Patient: sex M, age 64
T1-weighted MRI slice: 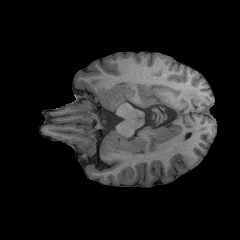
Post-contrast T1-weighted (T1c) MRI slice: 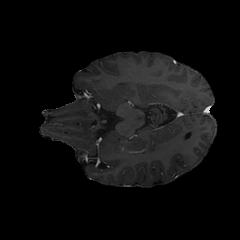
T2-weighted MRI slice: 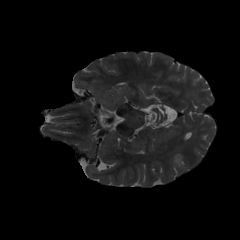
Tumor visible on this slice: yes
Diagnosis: Glioblastoma, IDH-wildtype
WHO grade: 4